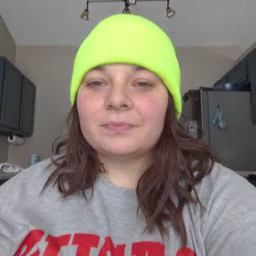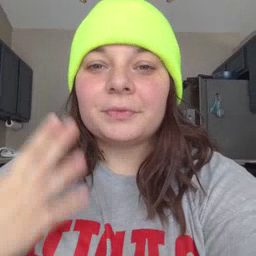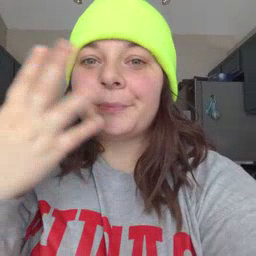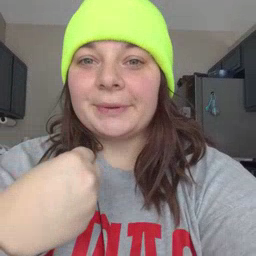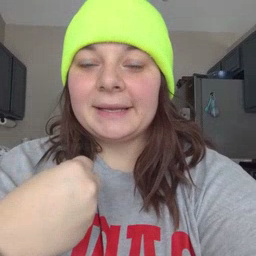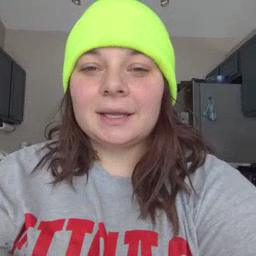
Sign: pretty